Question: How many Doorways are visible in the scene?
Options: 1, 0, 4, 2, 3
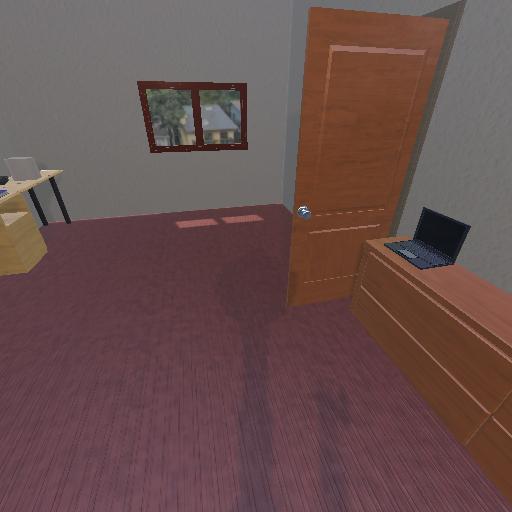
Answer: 1